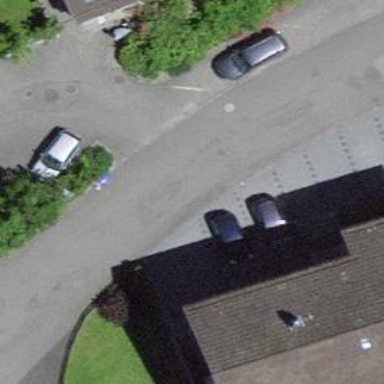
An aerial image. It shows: Asphalt road in residential area.